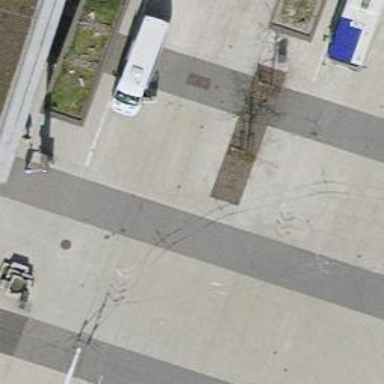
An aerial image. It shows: Asphalt road designated as living street with shared bus and cycle lane.